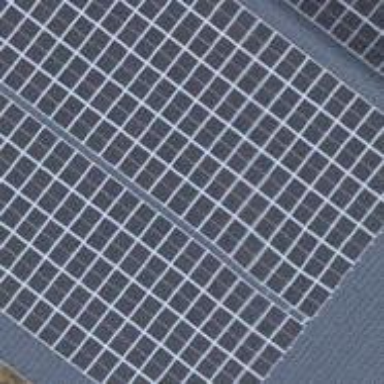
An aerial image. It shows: Solar power generator with photovoltaic panels.